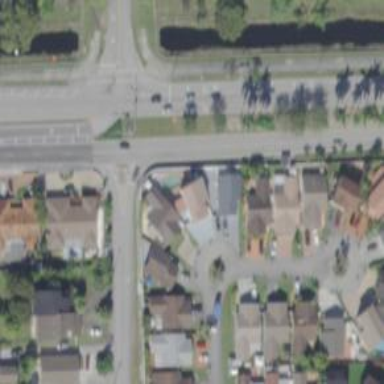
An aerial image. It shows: Asphalt footway with uncontrolled pedestrian crossing marked with lines.